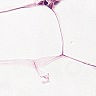
Metastatic tissue present: no